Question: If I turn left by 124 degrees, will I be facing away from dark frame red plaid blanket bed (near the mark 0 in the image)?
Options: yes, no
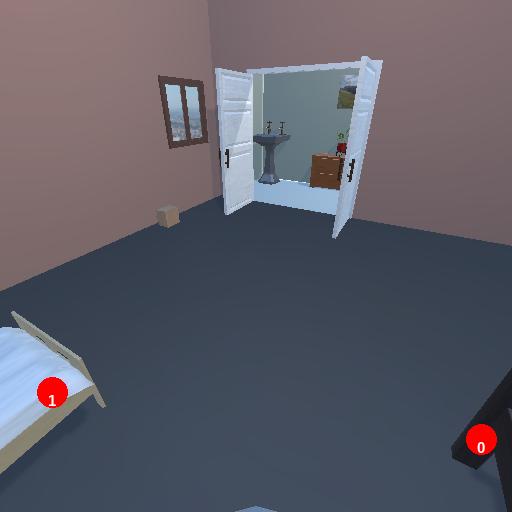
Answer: yes